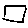
Label: square